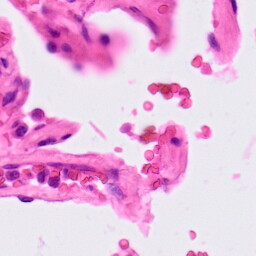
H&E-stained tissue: Lung